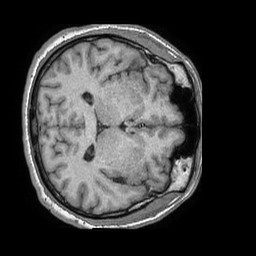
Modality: T1w
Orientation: axial
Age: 59
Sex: male
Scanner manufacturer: philips
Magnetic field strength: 1.5 T
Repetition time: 0.007584 s
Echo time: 0.003445 s